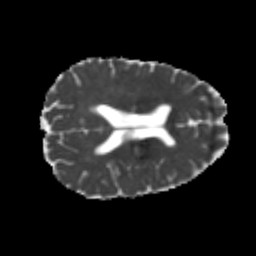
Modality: MD
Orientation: axial
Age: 24
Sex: male
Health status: healthy
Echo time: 0.074 s